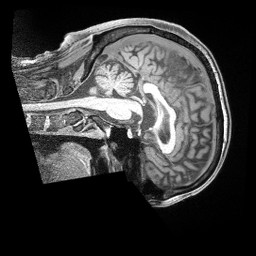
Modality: T1w
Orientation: sagittal
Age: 35
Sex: male
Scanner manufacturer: siemens
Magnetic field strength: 3 T
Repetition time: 2 s
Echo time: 0.00211 s